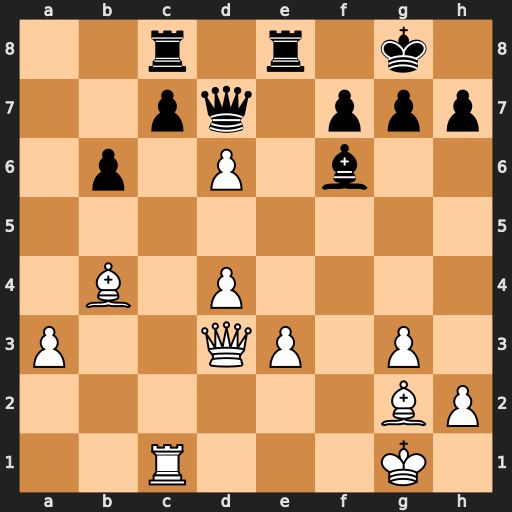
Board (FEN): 2r1r1k1/2pq1ppp/1p1P1b2/8/1B1P4/P2QP1P1/6BP/2R3K1
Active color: w
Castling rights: -
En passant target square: -
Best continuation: Bc6 cxd6 Bxd7